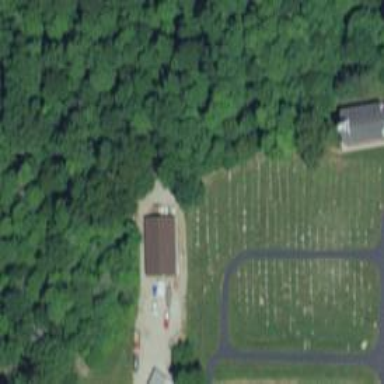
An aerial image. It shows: Grave yard.